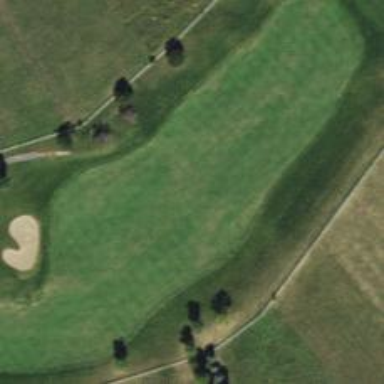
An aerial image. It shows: Golf hole.